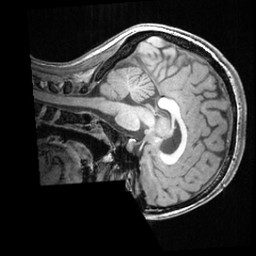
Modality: T1w
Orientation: sagittal
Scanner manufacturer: ge
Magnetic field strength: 3 T
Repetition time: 0.008572 s
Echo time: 0.003384 s